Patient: sex F, age 46
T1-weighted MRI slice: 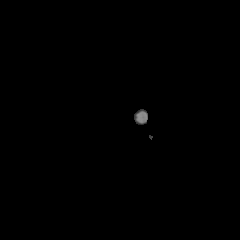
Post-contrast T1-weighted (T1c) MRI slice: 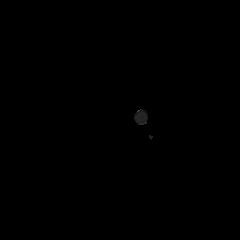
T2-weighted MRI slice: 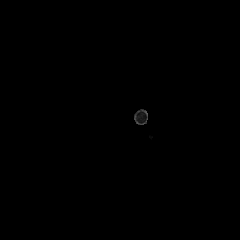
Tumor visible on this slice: no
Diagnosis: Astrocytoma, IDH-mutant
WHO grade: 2